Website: macys
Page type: account-selection
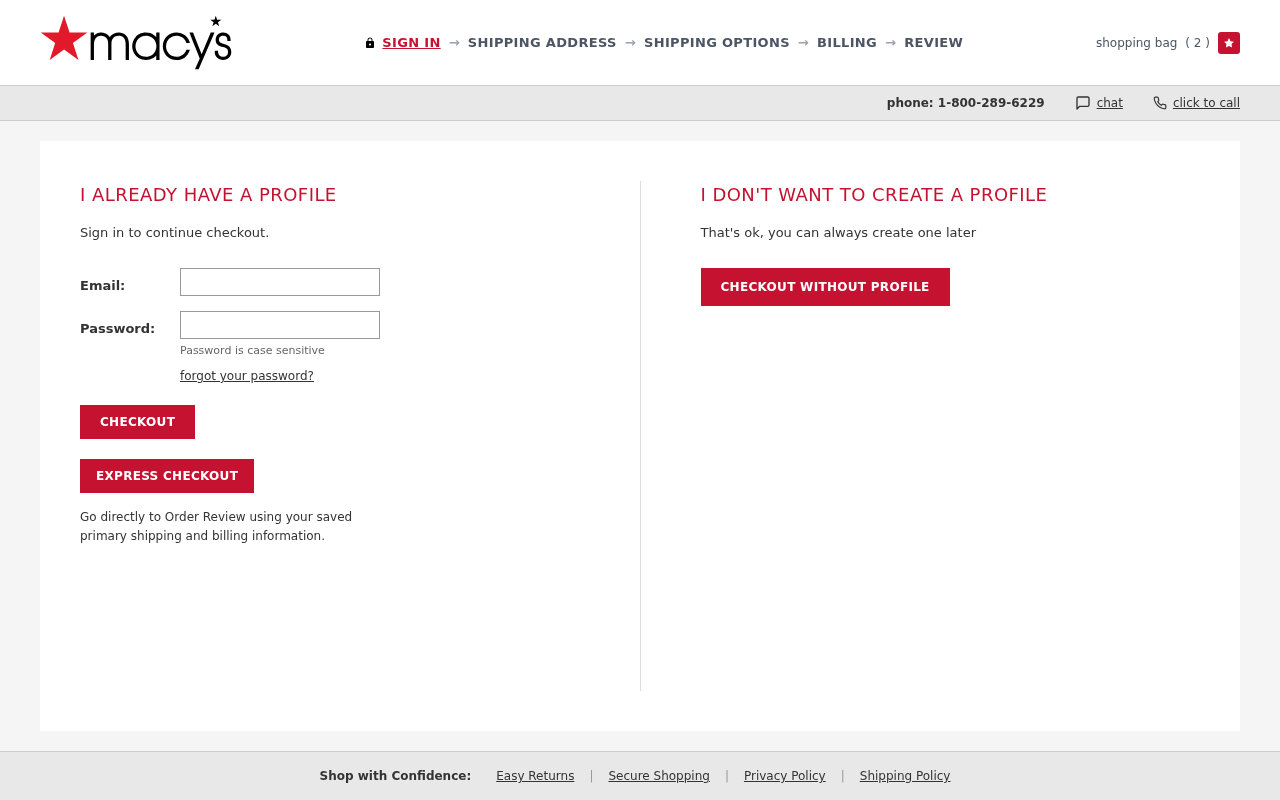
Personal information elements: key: PII_EMAIL
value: miranda_oconnor@yahoo.com
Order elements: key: ORDER_NUM_ITEMS
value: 2